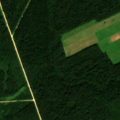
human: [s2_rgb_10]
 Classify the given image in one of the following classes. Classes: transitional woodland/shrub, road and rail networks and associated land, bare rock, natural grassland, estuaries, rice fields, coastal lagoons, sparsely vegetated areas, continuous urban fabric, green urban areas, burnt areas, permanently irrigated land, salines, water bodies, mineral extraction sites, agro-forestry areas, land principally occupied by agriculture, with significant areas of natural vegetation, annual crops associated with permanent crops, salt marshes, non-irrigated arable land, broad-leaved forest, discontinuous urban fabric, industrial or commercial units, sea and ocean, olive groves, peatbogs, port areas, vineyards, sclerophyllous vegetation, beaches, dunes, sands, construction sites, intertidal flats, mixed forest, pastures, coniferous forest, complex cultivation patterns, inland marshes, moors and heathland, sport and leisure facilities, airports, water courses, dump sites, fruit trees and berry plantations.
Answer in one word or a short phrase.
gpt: pastures, coniferous forest, mixed forest, transitional woodland/shrub